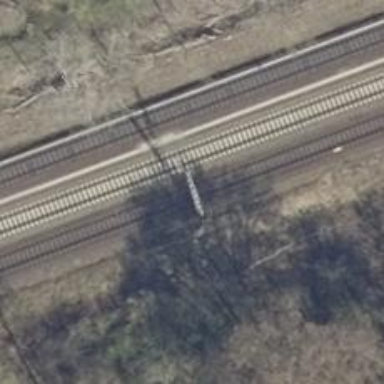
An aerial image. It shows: Milestone along the railway track with catenary mast.